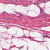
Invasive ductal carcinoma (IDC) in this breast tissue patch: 0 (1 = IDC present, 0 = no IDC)